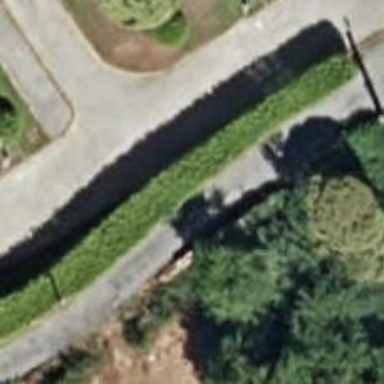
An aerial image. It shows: Retaining wall.